Field crop: maize
Growth stage: 2
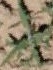
Species: atriplex